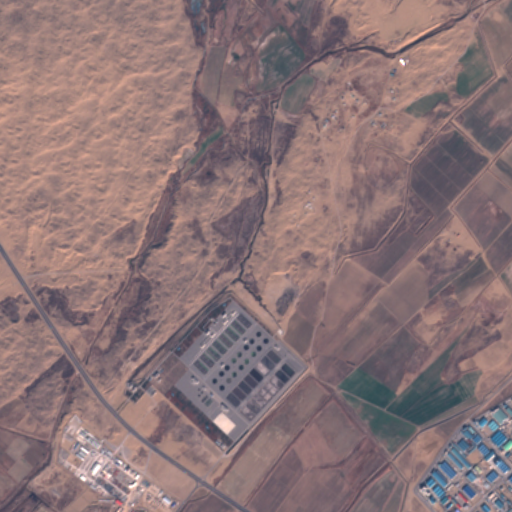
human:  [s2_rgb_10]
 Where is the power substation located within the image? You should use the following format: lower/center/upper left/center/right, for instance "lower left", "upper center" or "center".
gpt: The power substation is located in the lower left of the image.
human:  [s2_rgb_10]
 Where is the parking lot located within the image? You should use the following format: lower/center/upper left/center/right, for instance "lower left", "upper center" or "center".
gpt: There is no parking lot in the image.